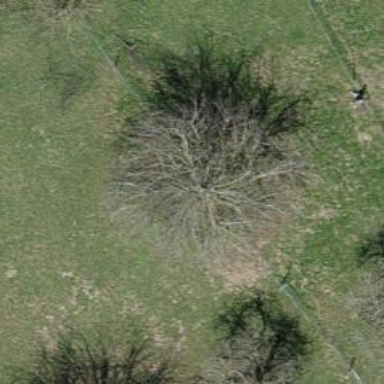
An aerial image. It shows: Agricultural area with broadleaved deciduous trees.